Question: I got following error. java.lang.NullPointerException: lock == null while get json file from server.I googled but cant find any solution for this.
'''
try {
// defaultHttpClient
DefaultHttpClient httpClient = new DefaultHttpClient();
HttpPost httpPost = new HttpPost(url);
Log.i("clock", httpPost.getURI().toString());
HttpResponse httpResponse = httpClient.execute(httpPost);
HttpEntity httpEntity = httpResponse.getEntity();
is = httpEntity.getContent();
} catch (UnsupportedEncodingException e) {
e.printStackTrace();
} catch (ClientProtocolException e) {
e.printStackTrace();
} catch (IOException e) {
e.printStackTrace();
}
try {
Log.i("Buffer", "1");
BufferedReader reader = new BufferedReader(new InputStreamReader(is, "iso-8859-1"), 8);
Log.i("Buffer", "2");
StringBuilder sb = new StringBuilder();
Log.i("Buffer", "3");
String line = null;
Log.i("Buffer", "4");
while ((line = reader.readLine()) != null) {
sb.append(line + "
");
}
is.close();
Log.i("Buffer", "5");
json = sb.toString();
Log.i("Buffer", "6->"+json);
} catch (Exception e) {
Log.e("Buffer Error", "Error converting result-> " + e.toString());
}
'''

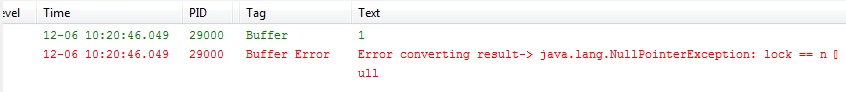
Answer: You should always check the 'instance/ java object' is 'not null' before using it anytime.
eg.
'''
if( httpResponse != null){
//todo your work here with "httpResponse "
}
'''
and
'''
if(is !=null){
//todo your work here with "is"
}
'''
---
'''
// this method takes URL as input and returns JSON data
//parent class name is "NewWebHelper.java"
public String getResult(String url) {
Log.v(TAG, "Final Requsting URL is : :"+url);
String line = "";
String responseJsonData = null;
try {
StringBuilder sb = new StringBuilder();
String x = "";
URL httpurl = new URL(url);
URLConnection tc= httpurl.openConnection();
BufferedReader in = new BufferedReader(
new InputStreamReader(tc.getInputStream()));
if(in !=null){
while ((line = in.readLine()) != null) {
sb.append(line + "
");
x = sb.toString();
}
responseJsonData = new String(x);
}
}
catch (UnknownHostException uh){
Log.v("NewWebHelper", "Unknown host :");
uh.printStackTrace();
}
catch (FileNotFoundException e) {
Log.v("NewWebHelper", "FileNotFoundException :");
e.printStackTrace();
}
catch (IOException e) {
Log.v("NewWebHelper", "IOException :");
e.printStackTrace();
}
catch (Exception e) {
Log.v("NewWebHelper", "Exception :");
e.printStackTrace();
}
return responseJsonData;
}
'''
---
Let me know if you have any trouble regrading this.